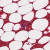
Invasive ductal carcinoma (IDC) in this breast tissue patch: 0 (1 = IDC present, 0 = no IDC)